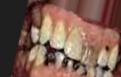
Condition: Caries